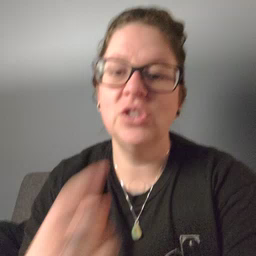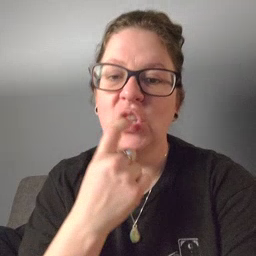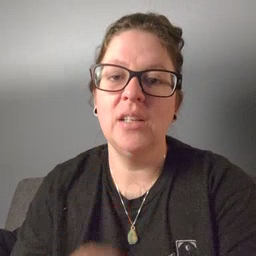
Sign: tooth